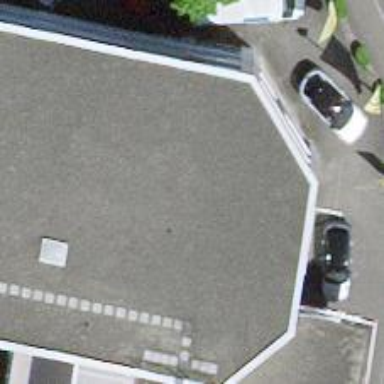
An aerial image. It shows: Car shop.